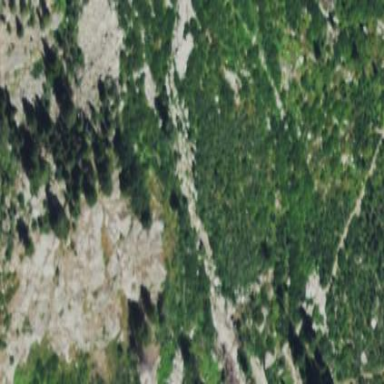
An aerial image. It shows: Landscape dominated by bare rock.